Question: jQuery validation seems to work fine with 'min="1"' and 'min="-1"', but not with 'min="0"'. Consider this <URL>. It appropriately objects to a value of -5 in the first 'input' element and in the third, but accepts a -5 in the second one, where 'min="0"'.

Is this a bug in jQuery validation or am I overlooking something?
'''
<form id="myform">
<input type="text" name="negativeone" min="-1"/>
<br/>
<input type="text" name="zero" min="0"/>
<br/>
<input type="text" name="one" min="1" />
</form>
<button id="event2">Test</button>
<a href="http://docs.jquery.com/Plugins/Validation" target="_blank">Validation Documentation</a>
'''
## JavaScript
'''
$(document).ready(function () {
$('#myform').validate({
});
$('#event2').on('click', function () {
$('#myform').valid();
});
});
'''
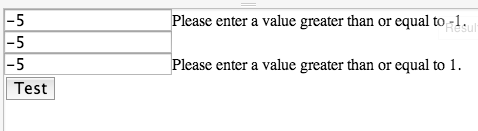
Answer: To answer your question:
"No", you're not overlooking anything, and "Yes", this appears to be a bug.
Look at these two identical jsFiddles, where only the version is different...
(no bug): <URL>
(bug): <URL>
Also, this only appears to be an issue when using HTML5 validation attributes.
Until the plugin is fixed, a workaround would be to just declare the rule inside '.validate()'.
'''
$('#myform').validate({
rules: {
zero: {
min: 0
}
}
});
'''
(v1.11.1): <URL>
---
I suggest that you report this bug on the developer's Github page:
<URL>